Question: I am using S3 With Camera.Size comes to be 720*1280 Same as the screen size.
However, The camera surface appears only like the picture below not covering full screen (Length wise yes but not width wise)

I tried setting
'''
@Override
public void onSurfaceTextureAvailable(SurfaceTexture surface,
int width, int height) {
this.surface=surface;
cameraView.previewCreated();
cameraView.initPreview(width, height);
}
'''
as
cameraView.initPreview(720, 1280);
But it had only negligible effect.
My question is, How can i make it expand to full screen like a Camera Application. What is going on in here.
Same results come up in Demo application. In my HTC results are better but still there are spaces.
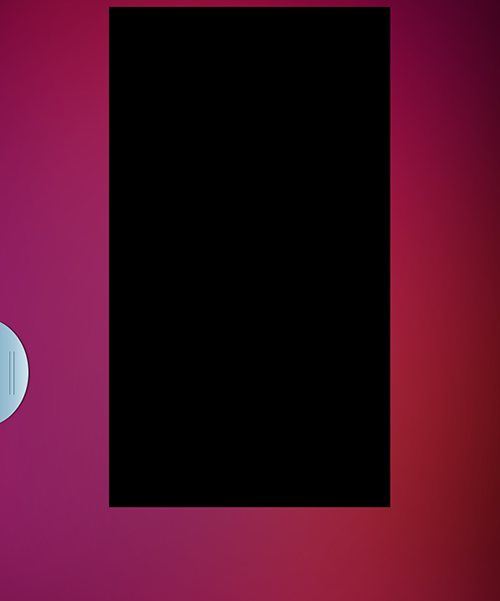
Answer: This is working as designed, though what you want will be in the 0.6.0 version.
Quoting an upcoming version of the project 'README':
---
The default behavior of 'CameraFragment' and 'CameraView' is to show the entire
preview, as supplied by the underlying 'Camera' API. Since the aspect ratio of
the preview frames may be different than the aspect ratio of the 'CameraView',
this results in a "letterbox" effect, where the background will show through on
one axis on the sides.
If you want the preview to completely fill the 'CameraView', at the cost of
cropping off some of the actual preview frame, have your 'CameraHost'
return 'true' from 'useFullBleedPreview()'.
Note that the pictures and videos taken by this library are unaffected by
'useFullBleedPreview()'. Hence, if 'useFullBleedPreview()' returns 'true', the
picture or video may contain additional content on the edges that was not
visible in the preview.
---
Support for 'useFullBleedPreview()' will be in version 0.6.0 of the library, though the source code for it is already pushed to the repo and is available in the 'master' branch. You are welcome to keep tabs on <URL> for further developments.